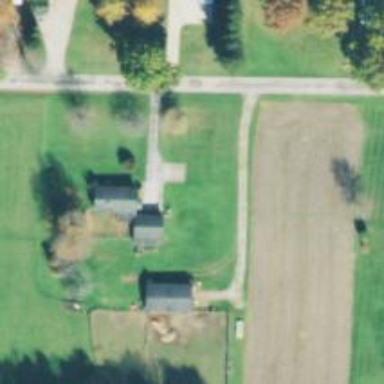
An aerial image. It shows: Driveway.